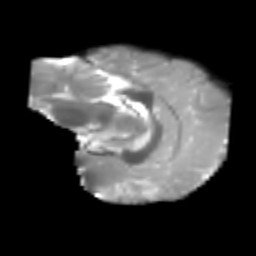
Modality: T2w
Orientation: sagittal
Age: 6
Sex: male
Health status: healthy